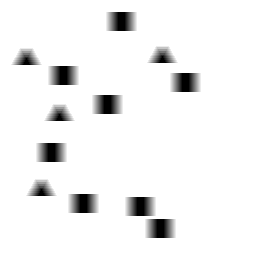
Squares: 8
Triangles: 4
Stars: 0
Total shapes: 12